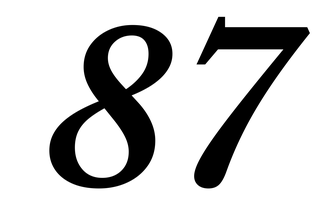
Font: LibreCaslonText-Italic_SemiBold_Italic